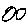
Label: zigzag